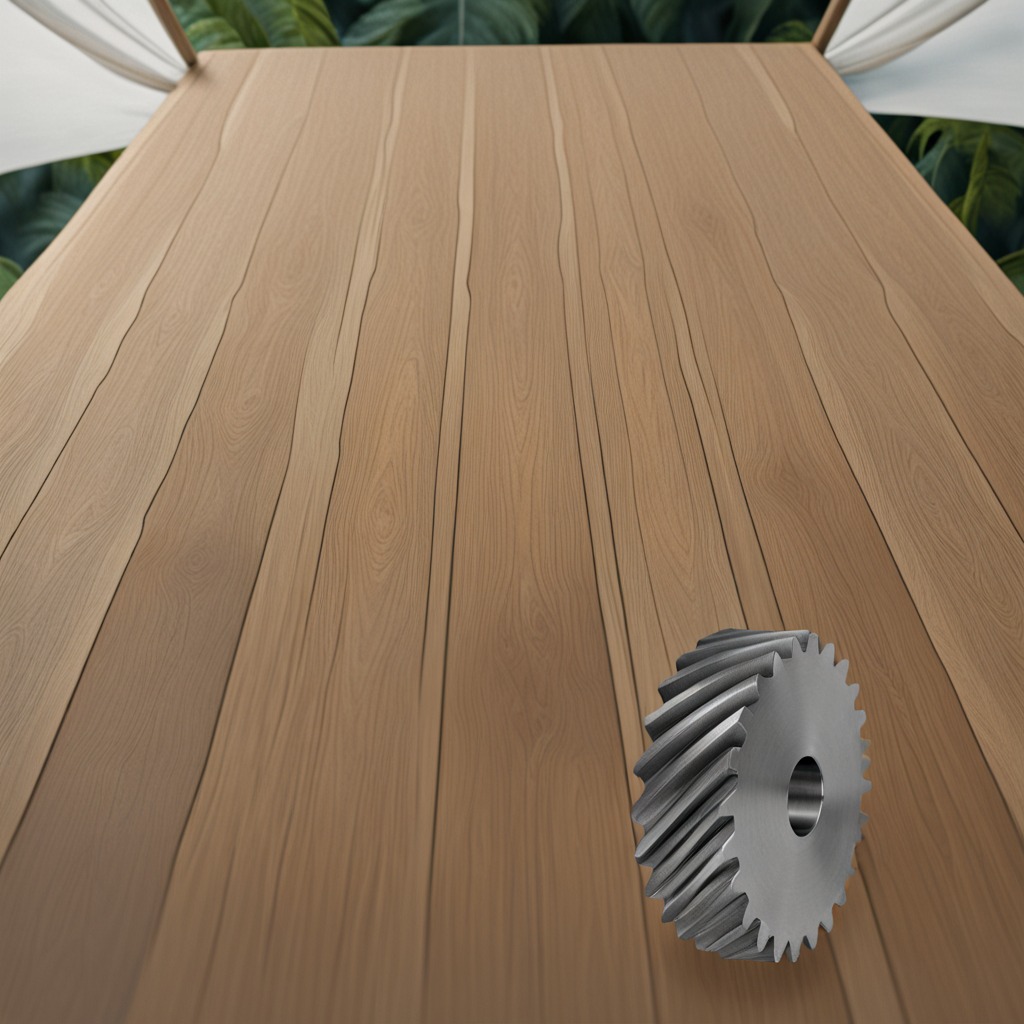
A steel gear with teeth is lying on a wooden table inside a jungle field workshop tent.